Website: walmart
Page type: payment
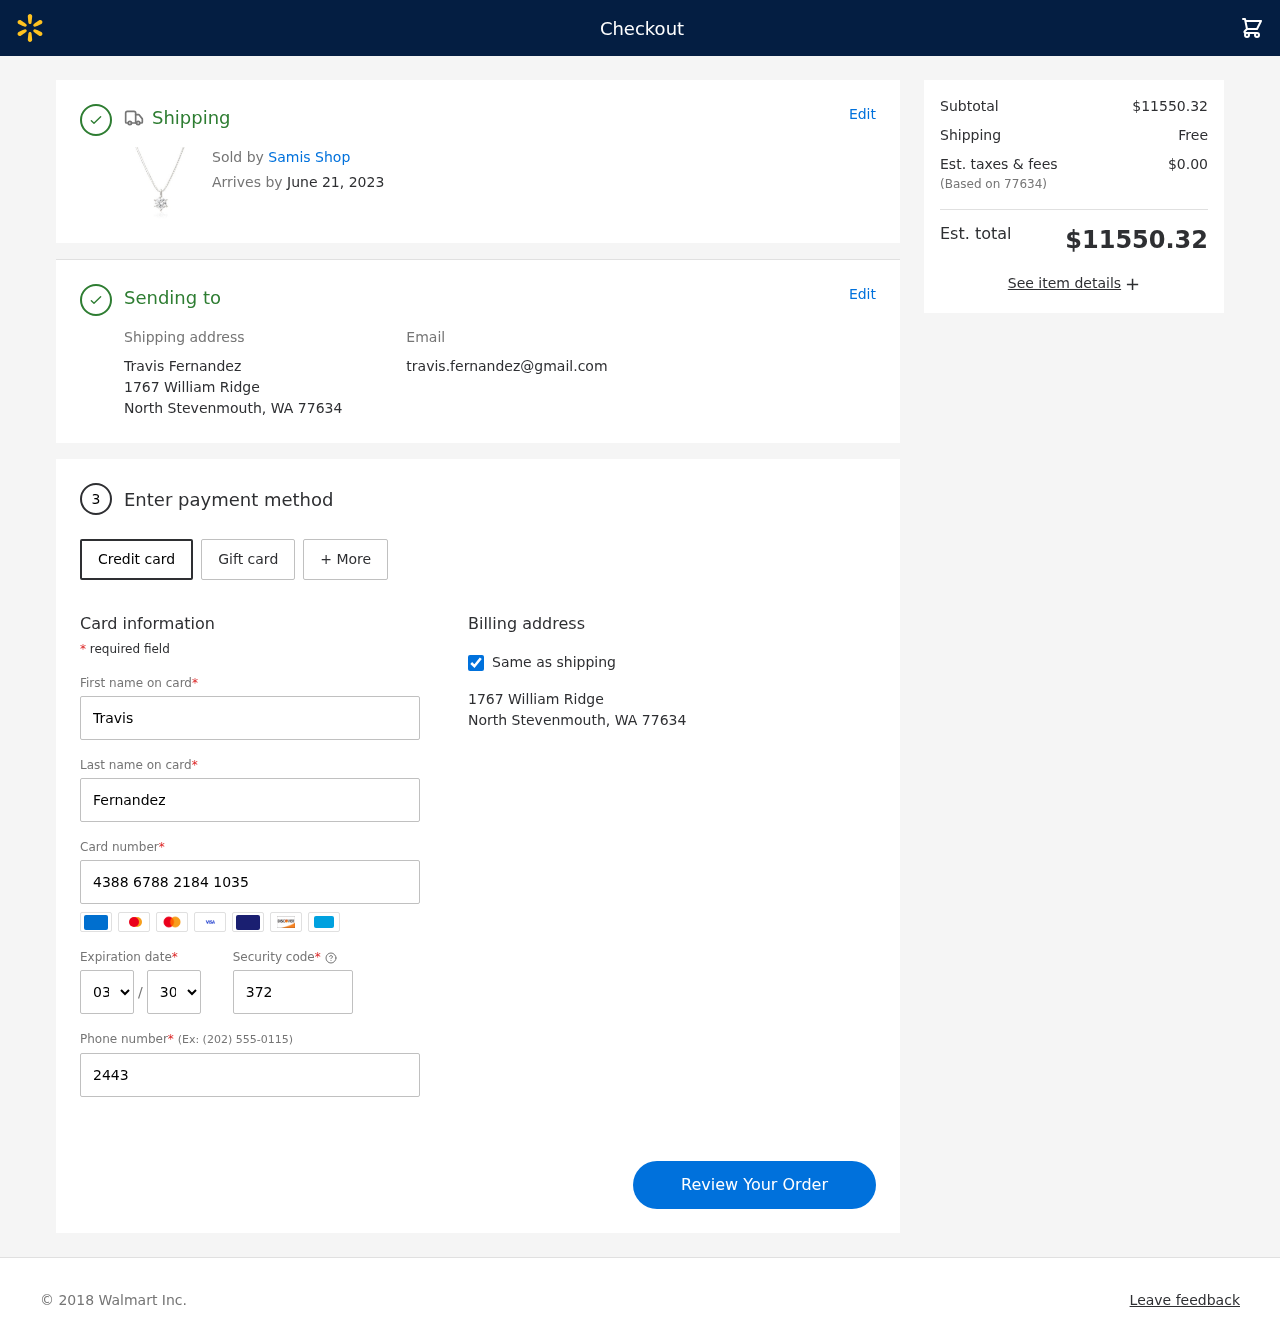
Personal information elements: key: PII_CARD_CVV
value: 372
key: PII_CARD_EXPIRY_MONTH
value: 03
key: PII_CARD_EXPIRY_YEAR
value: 30
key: PII_CARD_NUMBER
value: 4388 6788 2184 1035
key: PII_CITY_STATE_ZIP
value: North Stevenmouth, WA 77634
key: PII_EMAIL
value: travis.fernandez@gmail.com
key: PII_FIRSTNAME
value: Travis
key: PII_FULLNAME
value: Travis Fernandez
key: PII_LASTNAME
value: Fernandez
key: PII_PHONE
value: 2443504524
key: PII_POSTCODE
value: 77634
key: PII_STREET
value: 1767 William Ridge
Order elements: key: ORDER_DELIVERY_DATE
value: June 21, 2023
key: ORDER_SUBTOTAL
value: $11550.32
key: ORDER_SHIPPING_COST
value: Free
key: ORDER_TAX
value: $0.00
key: ORDER_TOTAL
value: $11550.32